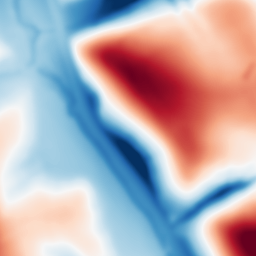
Category: multiscale
Decomposition family: dog
Decomposition parameters: sigma_low: 3
sigma_high: 50
Upsampling method: cubic_mitchell
Upsampling parameters: scale: 2
Upsampling scale: 2